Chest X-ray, PA view. Patient: 77 years old, sex M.
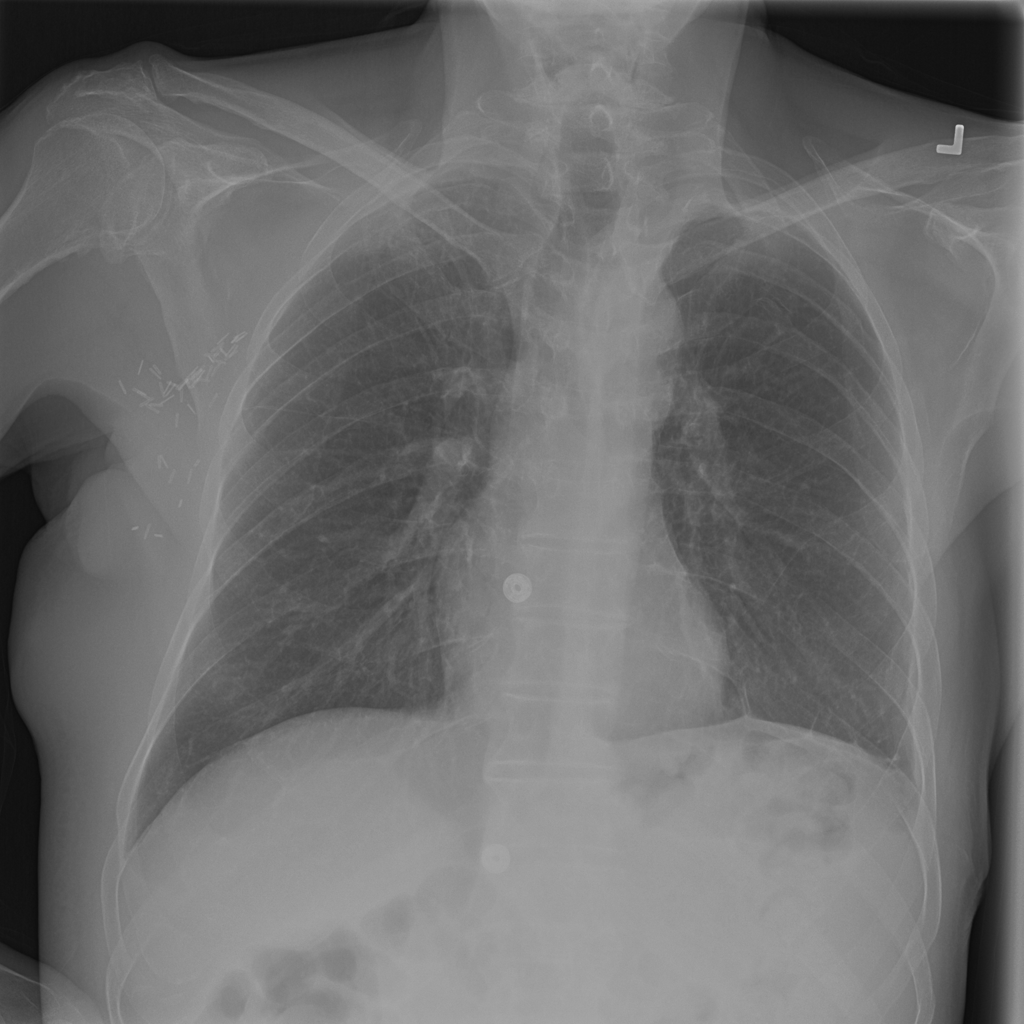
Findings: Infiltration